Aerial crown-view tile of a tropical tree (Barro Colorado Island, Panama), acquired 20250715:
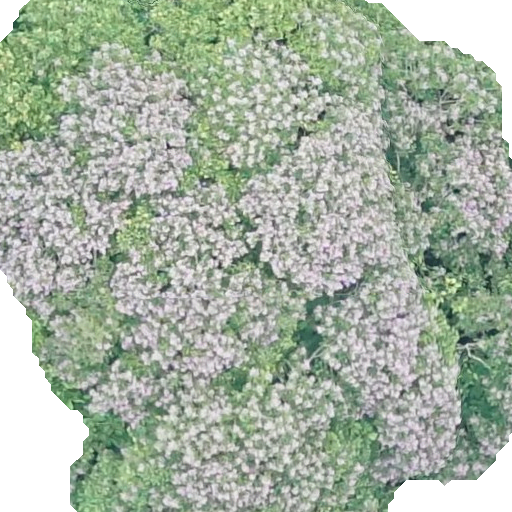
Species: Dipteryx oleifera
GBIF accepted scientific name: Dipteryx oleifera
Crown area: 394.401 m²